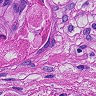
Metastatic tissue present: yes